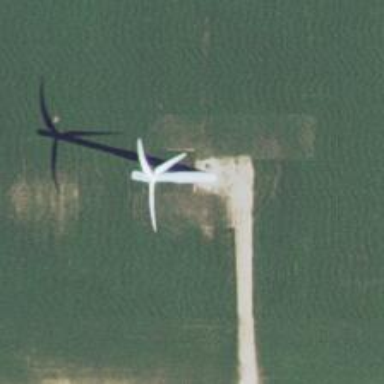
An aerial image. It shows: Wind turbine power generator.